Interaction volume radius: 5 \u00c5
Interaction volume height: 25 \u00c5
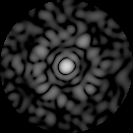
Disorder parameter: 0.7612